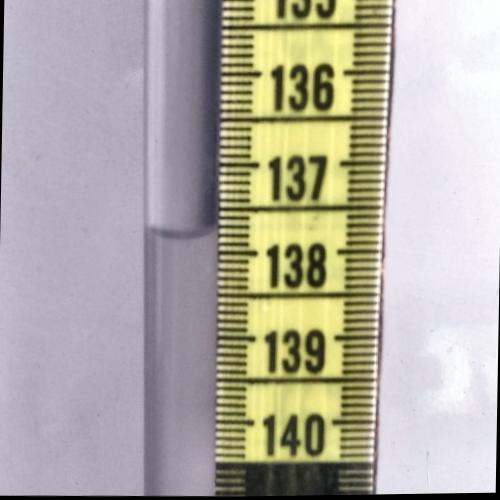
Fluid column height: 137.8 cm